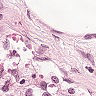
Metastatic tissue present: no